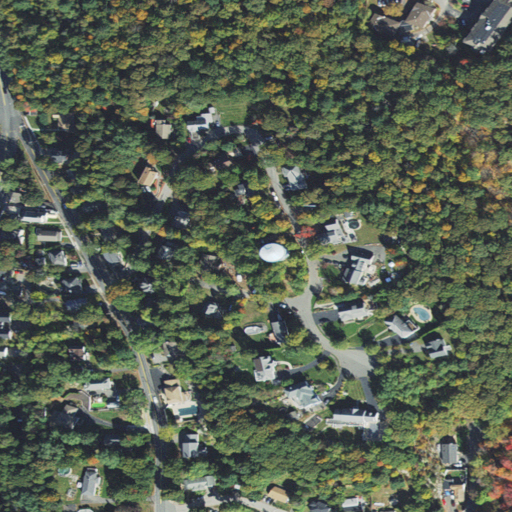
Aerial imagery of mountain in Massachusetts named Harts Hill containing low intensity development, medium intensity development, deciduous forest, open development, mixed forest, high intensity development, grassland, and woody wetlands